Chest X-ray:
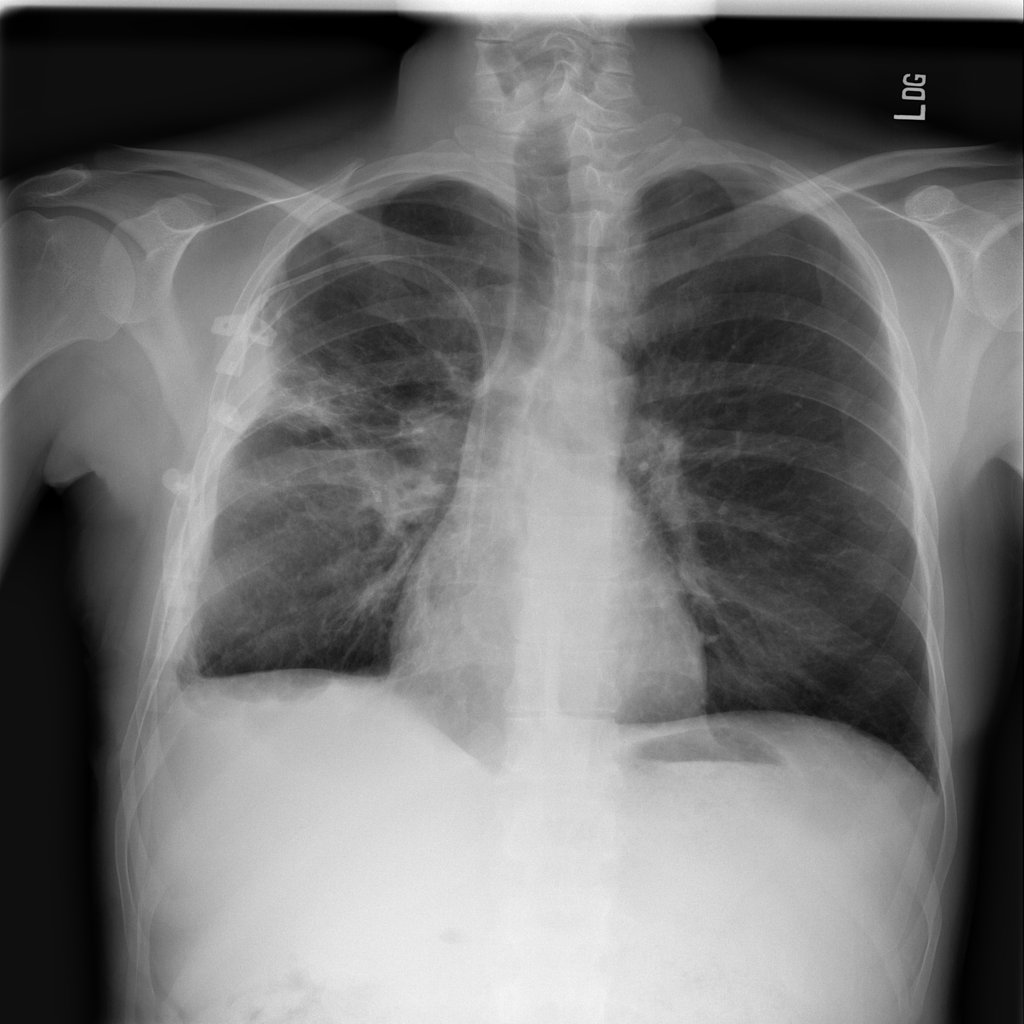
Findings: Consolidation, Effusion, Pleural Thickening
No abnormal finding: no